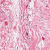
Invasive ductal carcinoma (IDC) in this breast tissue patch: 0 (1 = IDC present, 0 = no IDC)